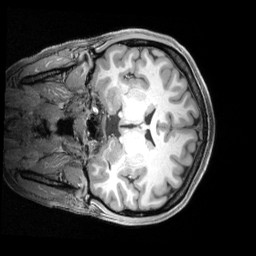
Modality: T1w
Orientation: coronal
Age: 22
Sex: female
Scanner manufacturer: siemens
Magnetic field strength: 3 T
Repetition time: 2.4 s
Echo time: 0.00219 s